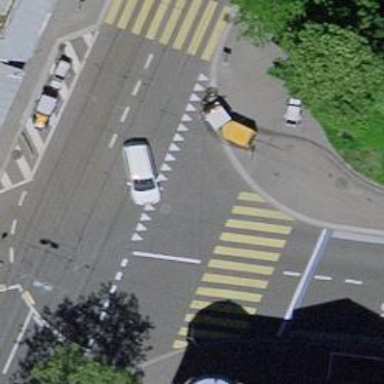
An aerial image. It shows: Kerb serving as barrier.